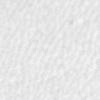
Label: no_change